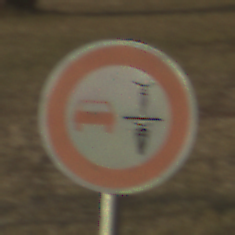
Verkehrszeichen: VerbotUeberholenEinspurigeFahrzeuge
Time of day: SunriseSunset
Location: Outdoor (Nature)
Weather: Clear
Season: NotSpecified
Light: Natural